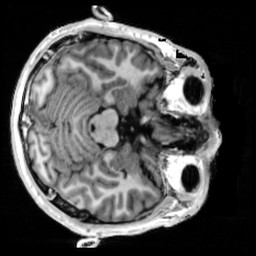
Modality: T1w
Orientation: axial
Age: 27
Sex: male
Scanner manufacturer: siemens
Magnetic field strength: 3 T
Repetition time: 4 s
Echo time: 0.00289 s